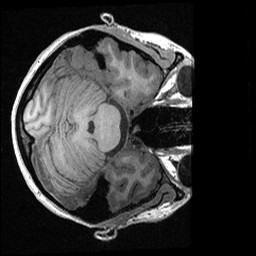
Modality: T1w
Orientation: axial
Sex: female
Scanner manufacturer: ge
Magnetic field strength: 3 T
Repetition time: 0.0064 s
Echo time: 0.00281 s